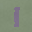
Label: 1